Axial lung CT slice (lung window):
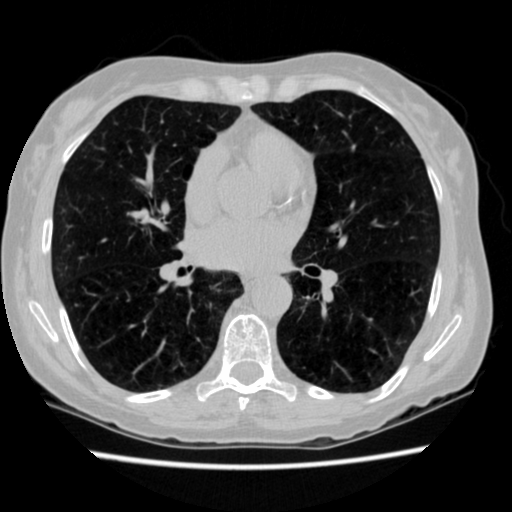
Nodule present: no